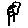
Label: flower